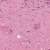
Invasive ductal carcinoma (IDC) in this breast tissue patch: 1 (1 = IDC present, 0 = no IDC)